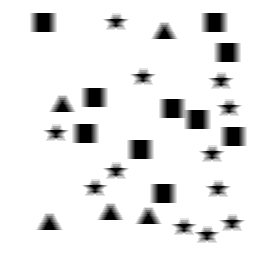
Squares: 10
Triangles: 5
Stars: 12
Total shapes: 27